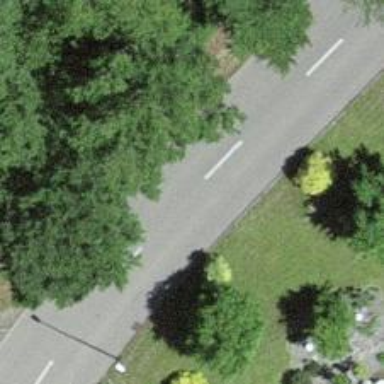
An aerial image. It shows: Residential road.